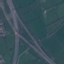
Land use / land cover class: Highway